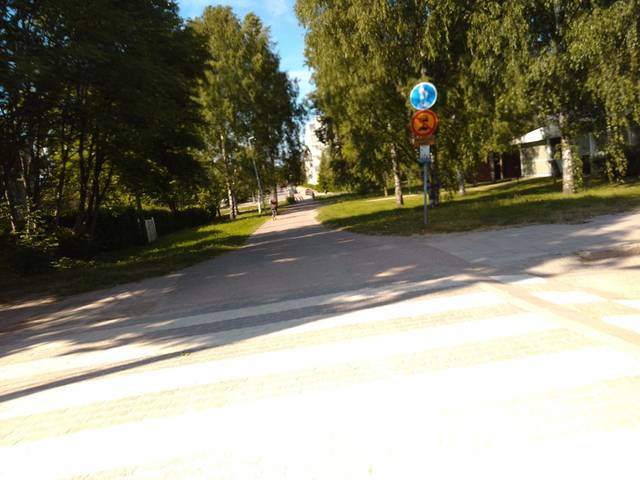
Region: Finland
Coordinates: 60.384, 23.139